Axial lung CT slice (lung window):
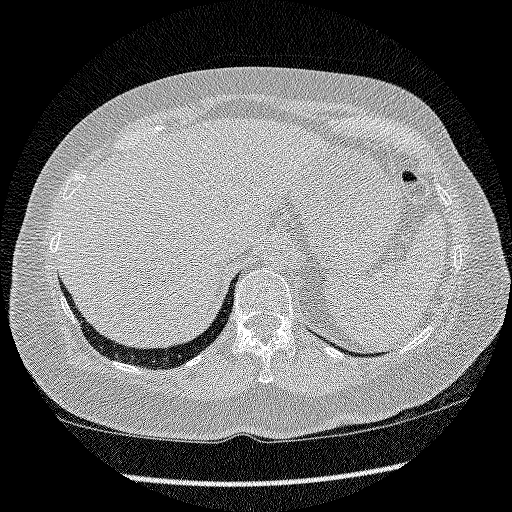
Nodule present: no